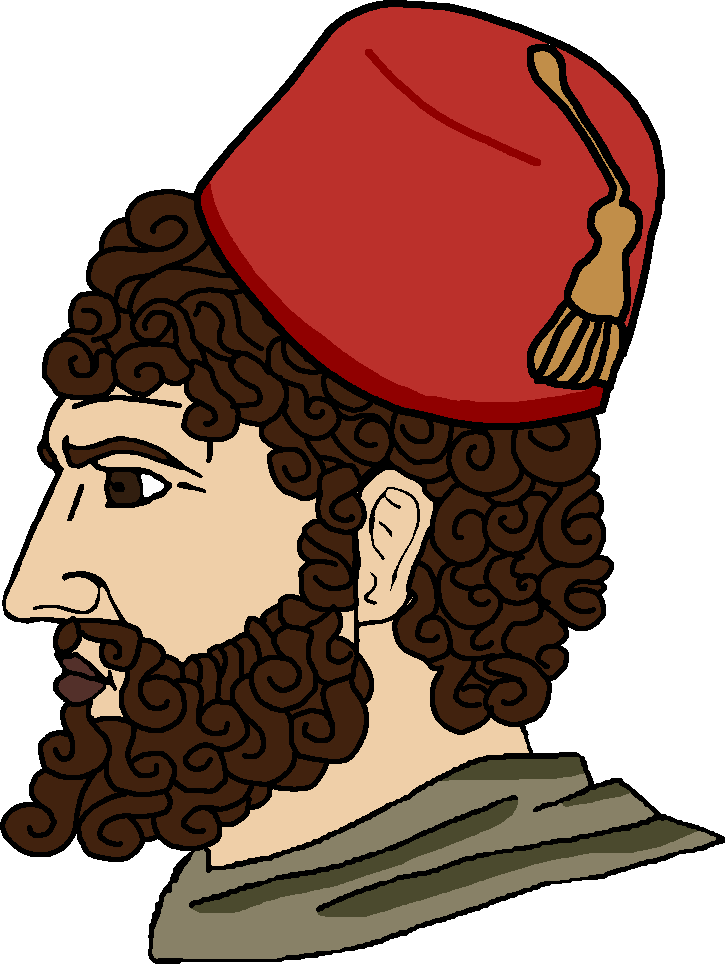
Label: 4_Yes_Chad